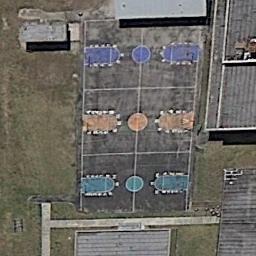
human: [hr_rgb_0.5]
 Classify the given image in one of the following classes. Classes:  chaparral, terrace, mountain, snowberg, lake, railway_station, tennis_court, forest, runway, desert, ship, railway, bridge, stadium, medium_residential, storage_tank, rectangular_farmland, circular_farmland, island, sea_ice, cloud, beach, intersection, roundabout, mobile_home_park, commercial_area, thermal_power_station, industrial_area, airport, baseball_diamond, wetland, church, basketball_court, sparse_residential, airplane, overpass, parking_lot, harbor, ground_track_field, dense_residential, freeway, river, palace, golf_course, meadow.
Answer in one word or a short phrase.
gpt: basketball_court